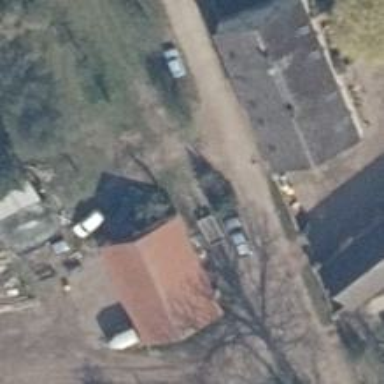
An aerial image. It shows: Farm shop.